Interaction volume radius: 10 \u00c5
Interaction volume height: 20 \u00c5
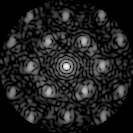
Disorder parameter: 0.4162